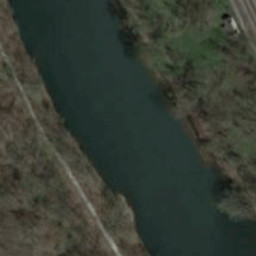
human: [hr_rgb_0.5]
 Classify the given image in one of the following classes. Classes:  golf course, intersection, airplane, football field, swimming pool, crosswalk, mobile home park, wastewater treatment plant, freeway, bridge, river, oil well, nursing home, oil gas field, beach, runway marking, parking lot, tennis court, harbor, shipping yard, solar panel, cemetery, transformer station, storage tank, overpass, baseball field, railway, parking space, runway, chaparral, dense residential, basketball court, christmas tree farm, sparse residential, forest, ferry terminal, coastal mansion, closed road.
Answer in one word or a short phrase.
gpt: river